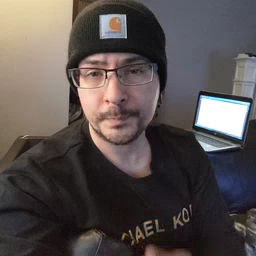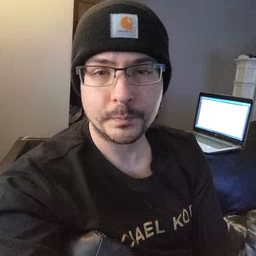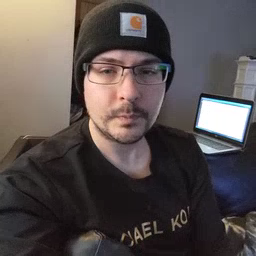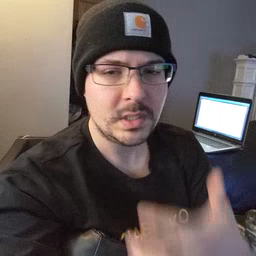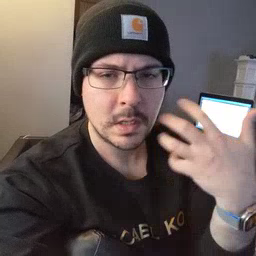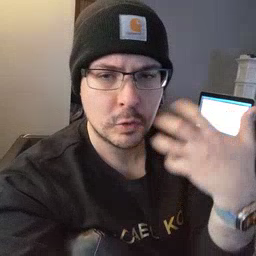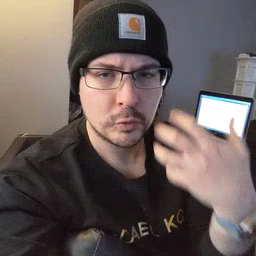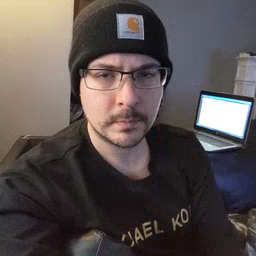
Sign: tiger